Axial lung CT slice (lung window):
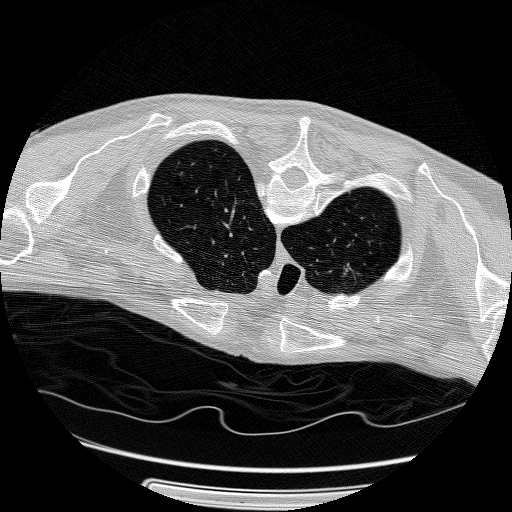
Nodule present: no